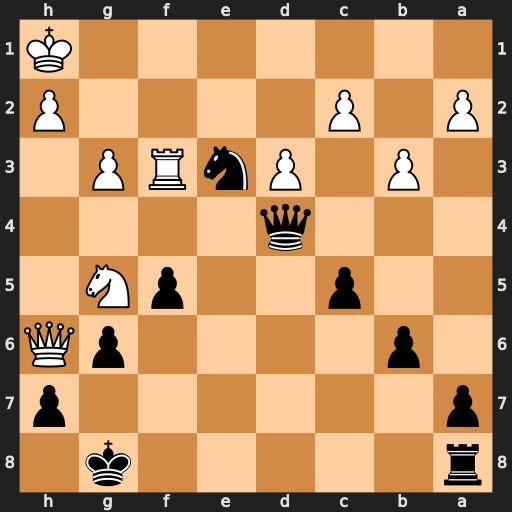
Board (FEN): r5k1/p6p/1p4pQ/2p2pN1/3q4/1P1PnRP1/P1P4P/7K
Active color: b
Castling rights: -
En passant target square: -
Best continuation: Qa1+ Rf1 Qxf1#